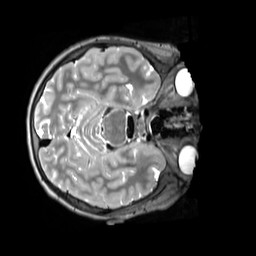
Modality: T2w
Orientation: axial
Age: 13
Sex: female
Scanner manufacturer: siemens
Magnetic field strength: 3 T
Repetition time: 3.2 s
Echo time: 0.408 s